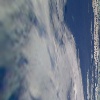
Label: cloud